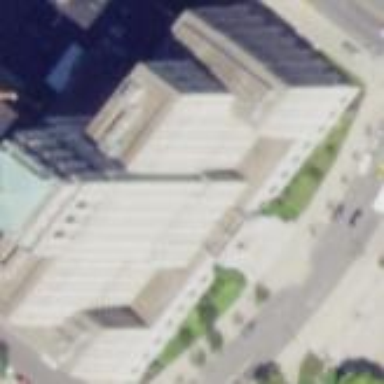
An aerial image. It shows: Government office building.